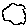
Label: cloud